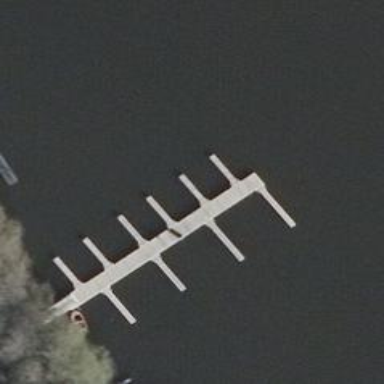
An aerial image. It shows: Man-made pier.